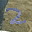
Label: 2